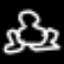
Label: frog